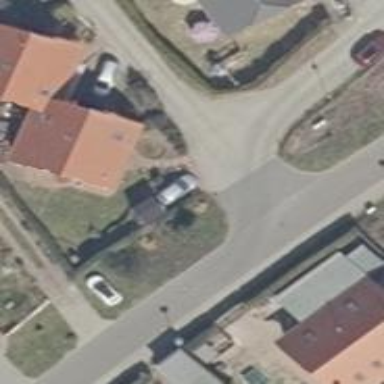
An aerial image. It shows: Residential road without sidewalk.